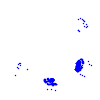
Particle: electron